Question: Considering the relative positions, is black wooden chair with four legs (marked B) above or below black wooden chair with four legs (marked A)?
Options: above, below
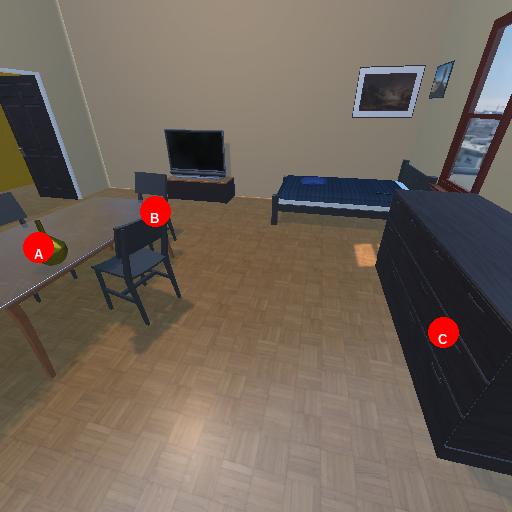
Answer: above